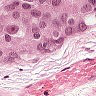
Metastatic tissue present: yes